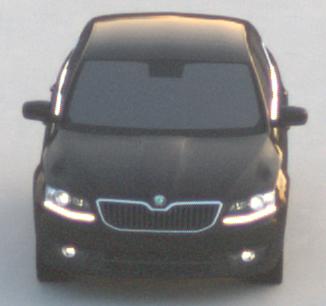
Make: Skoda
Model: Octavia 1.2 TSI
Detailed model: Octavia (III) Limousine
Model produced from: 2013/02
Model produced until: 2015/04
Doors: 5
Color: black
Road condition: dry road
Daytime: sunrise or sunset
Contrast: low contrast